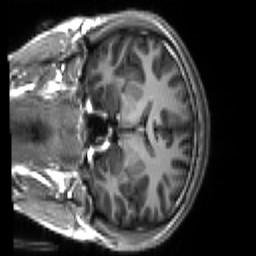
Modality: T1w
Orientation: coronal
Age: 19
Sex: male
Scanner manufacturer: siemens
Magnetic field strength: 3 T
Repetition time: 2.3 s
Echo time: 0.00267 s